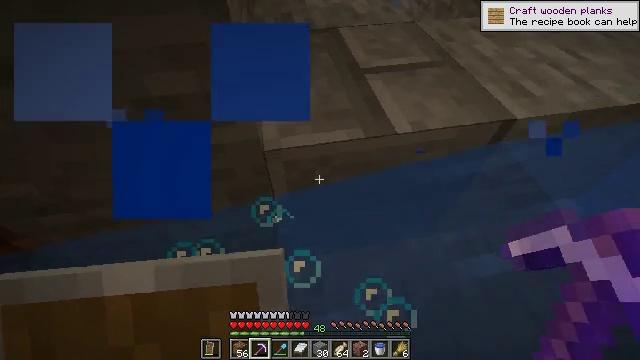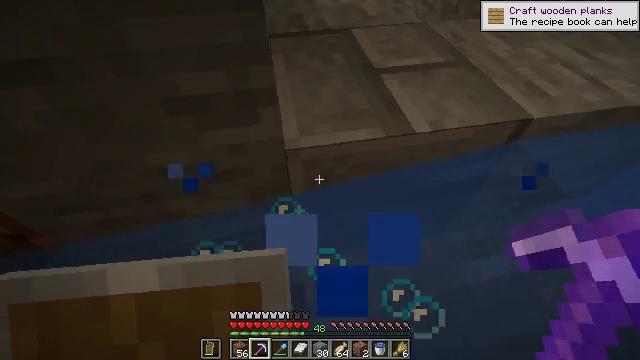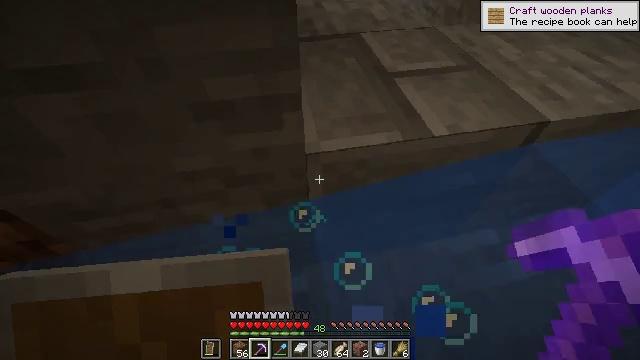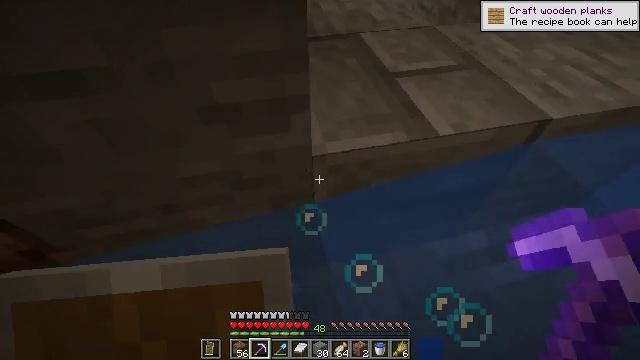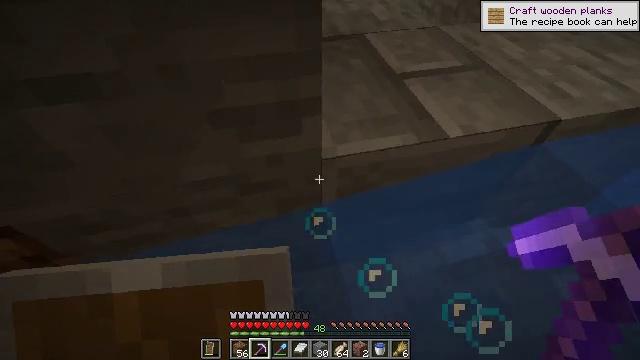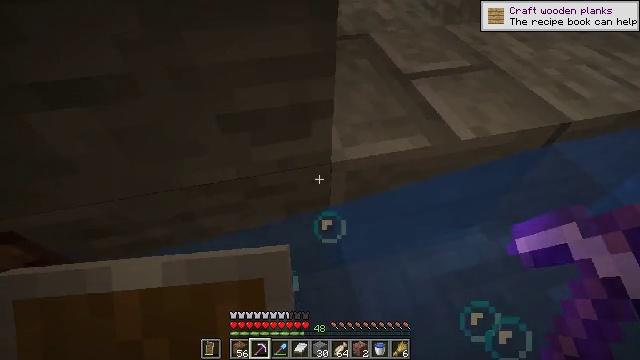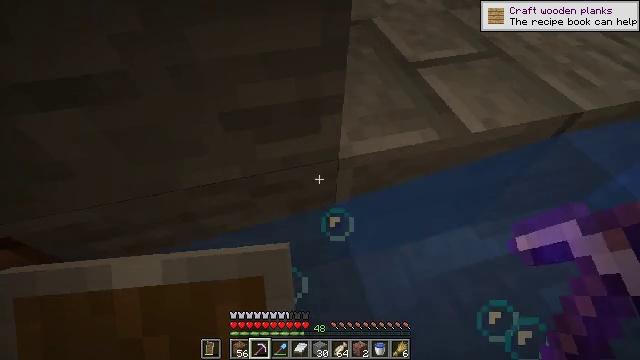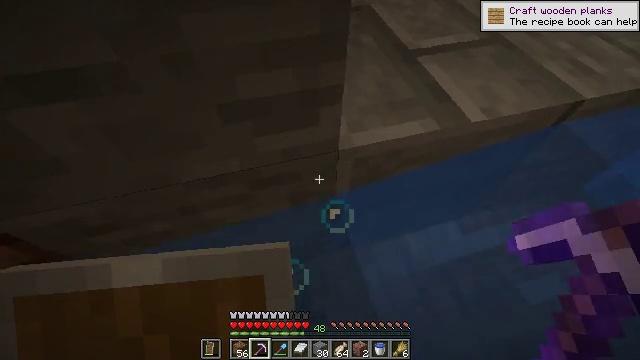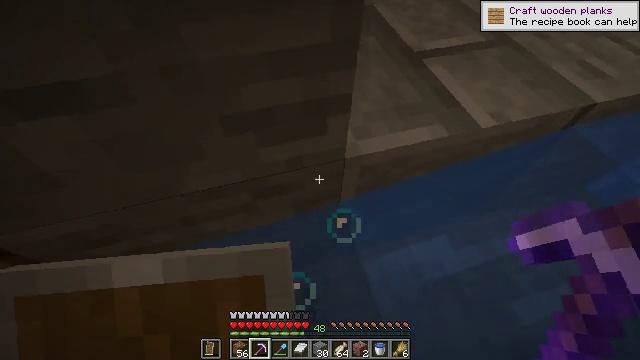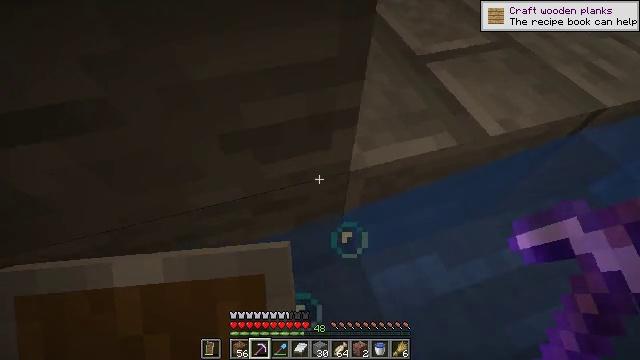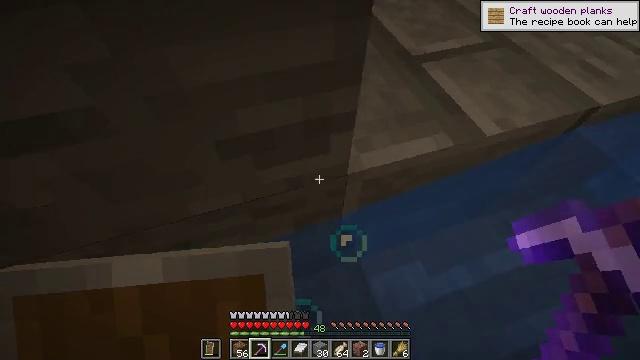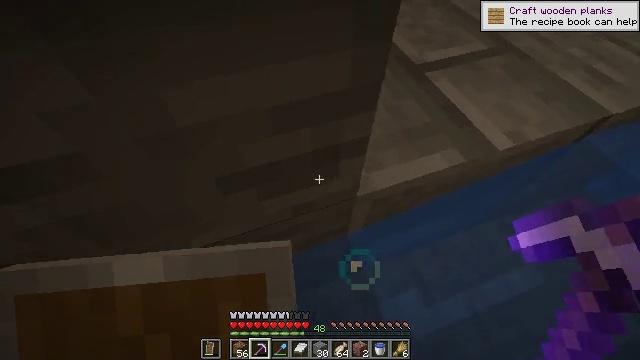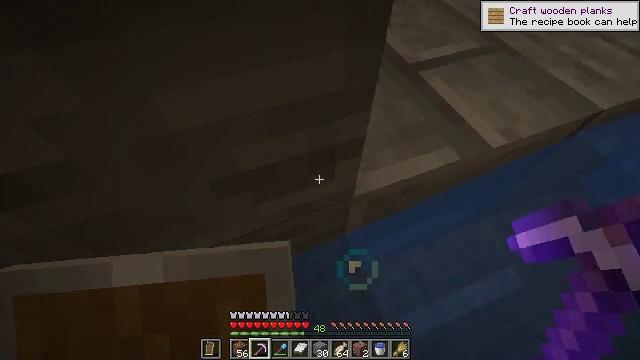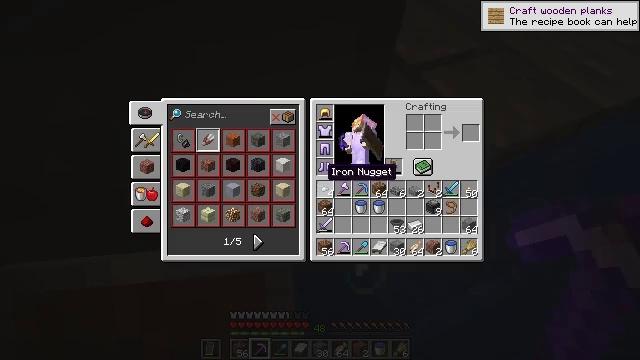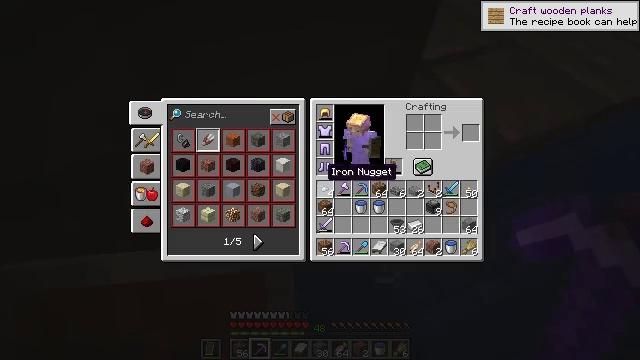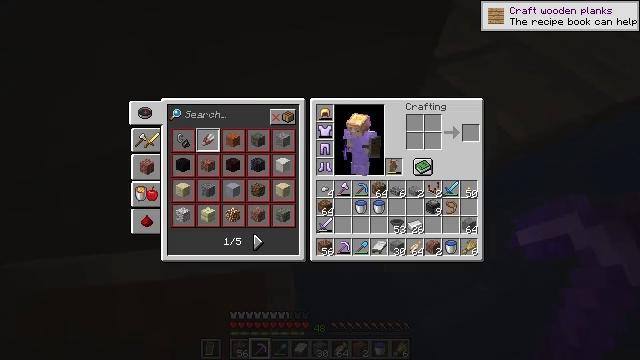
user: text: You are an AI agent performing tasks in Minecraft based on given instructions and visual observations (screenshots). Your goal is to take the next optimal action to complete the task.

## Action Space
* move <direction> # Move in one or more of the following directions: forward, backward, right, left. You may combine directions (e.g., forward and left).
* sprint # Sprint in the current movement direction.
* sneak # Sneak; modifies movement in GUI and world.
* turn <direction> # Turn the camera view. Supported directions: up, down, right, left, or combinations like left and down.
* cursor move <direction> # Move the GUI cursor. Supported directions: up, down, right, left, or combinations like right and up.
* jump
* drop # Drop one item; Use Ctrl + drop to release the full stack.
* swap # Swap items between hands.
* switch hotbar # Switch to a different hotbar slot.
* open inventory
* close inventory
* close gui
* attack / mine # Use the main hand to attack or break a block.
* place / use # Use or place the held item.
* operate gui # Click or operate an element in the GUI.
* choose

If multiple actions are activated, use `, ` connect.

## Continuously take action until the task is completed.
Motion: motion action
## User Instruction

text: Collect packed ice using a pickaxe.
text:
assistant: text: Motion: no_op
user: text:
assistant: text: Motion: move forward
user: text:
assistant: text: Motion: move forward and move right, turn right
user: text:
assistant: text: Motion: move forward and move right
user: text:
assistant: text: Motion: move forward and move right
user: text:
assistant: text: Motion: move forward and move right, turn right and down
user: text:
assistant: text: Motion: move forward and move right, turn down
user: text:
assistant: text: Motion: move forward and move right
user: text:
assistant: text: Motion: move forward and move right, turn right
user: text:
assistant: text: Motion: move forward and move right, turn right
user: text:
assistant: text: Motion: move forward, turn right
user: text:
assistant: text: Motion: turn right
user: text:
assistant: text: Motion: turn right, open inventory
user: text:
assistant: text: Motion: open inventory
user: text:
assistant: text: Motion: cursor move right
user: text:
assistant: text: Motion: cursor move right
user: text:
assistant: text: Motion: cursor move right
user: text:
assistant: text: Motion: cursor move down
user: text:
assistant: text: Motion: cursor move left and down
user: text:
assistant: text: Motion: cursor move left and down
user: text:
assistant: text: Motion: no_op
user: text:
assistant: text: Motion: cursor move down
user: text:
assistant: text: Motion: no_op
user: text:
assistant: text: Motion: no_op
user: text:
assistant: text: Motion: no_op
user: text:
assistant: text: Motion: no_op
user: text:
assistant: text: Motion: no_op
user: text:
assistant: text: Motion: no_op
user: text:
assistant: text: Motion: no_op
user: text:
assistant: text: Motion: no_op